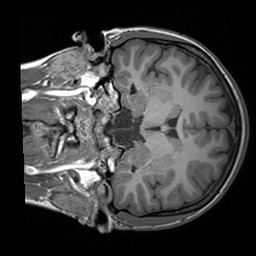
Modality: T1w
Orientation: coronal
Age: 21
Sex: female
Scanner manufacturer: siemens
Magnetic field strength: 3 T
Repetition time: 1.6 s
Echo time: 0.00236 s